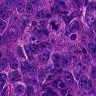
Metastatic tissue present: yes